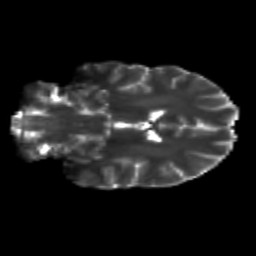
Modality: T2w
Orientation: coronal
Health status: healthy
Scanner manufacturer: siemens
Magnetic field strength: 3 T
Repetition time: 12 s
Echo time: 0.092 s